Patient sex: M
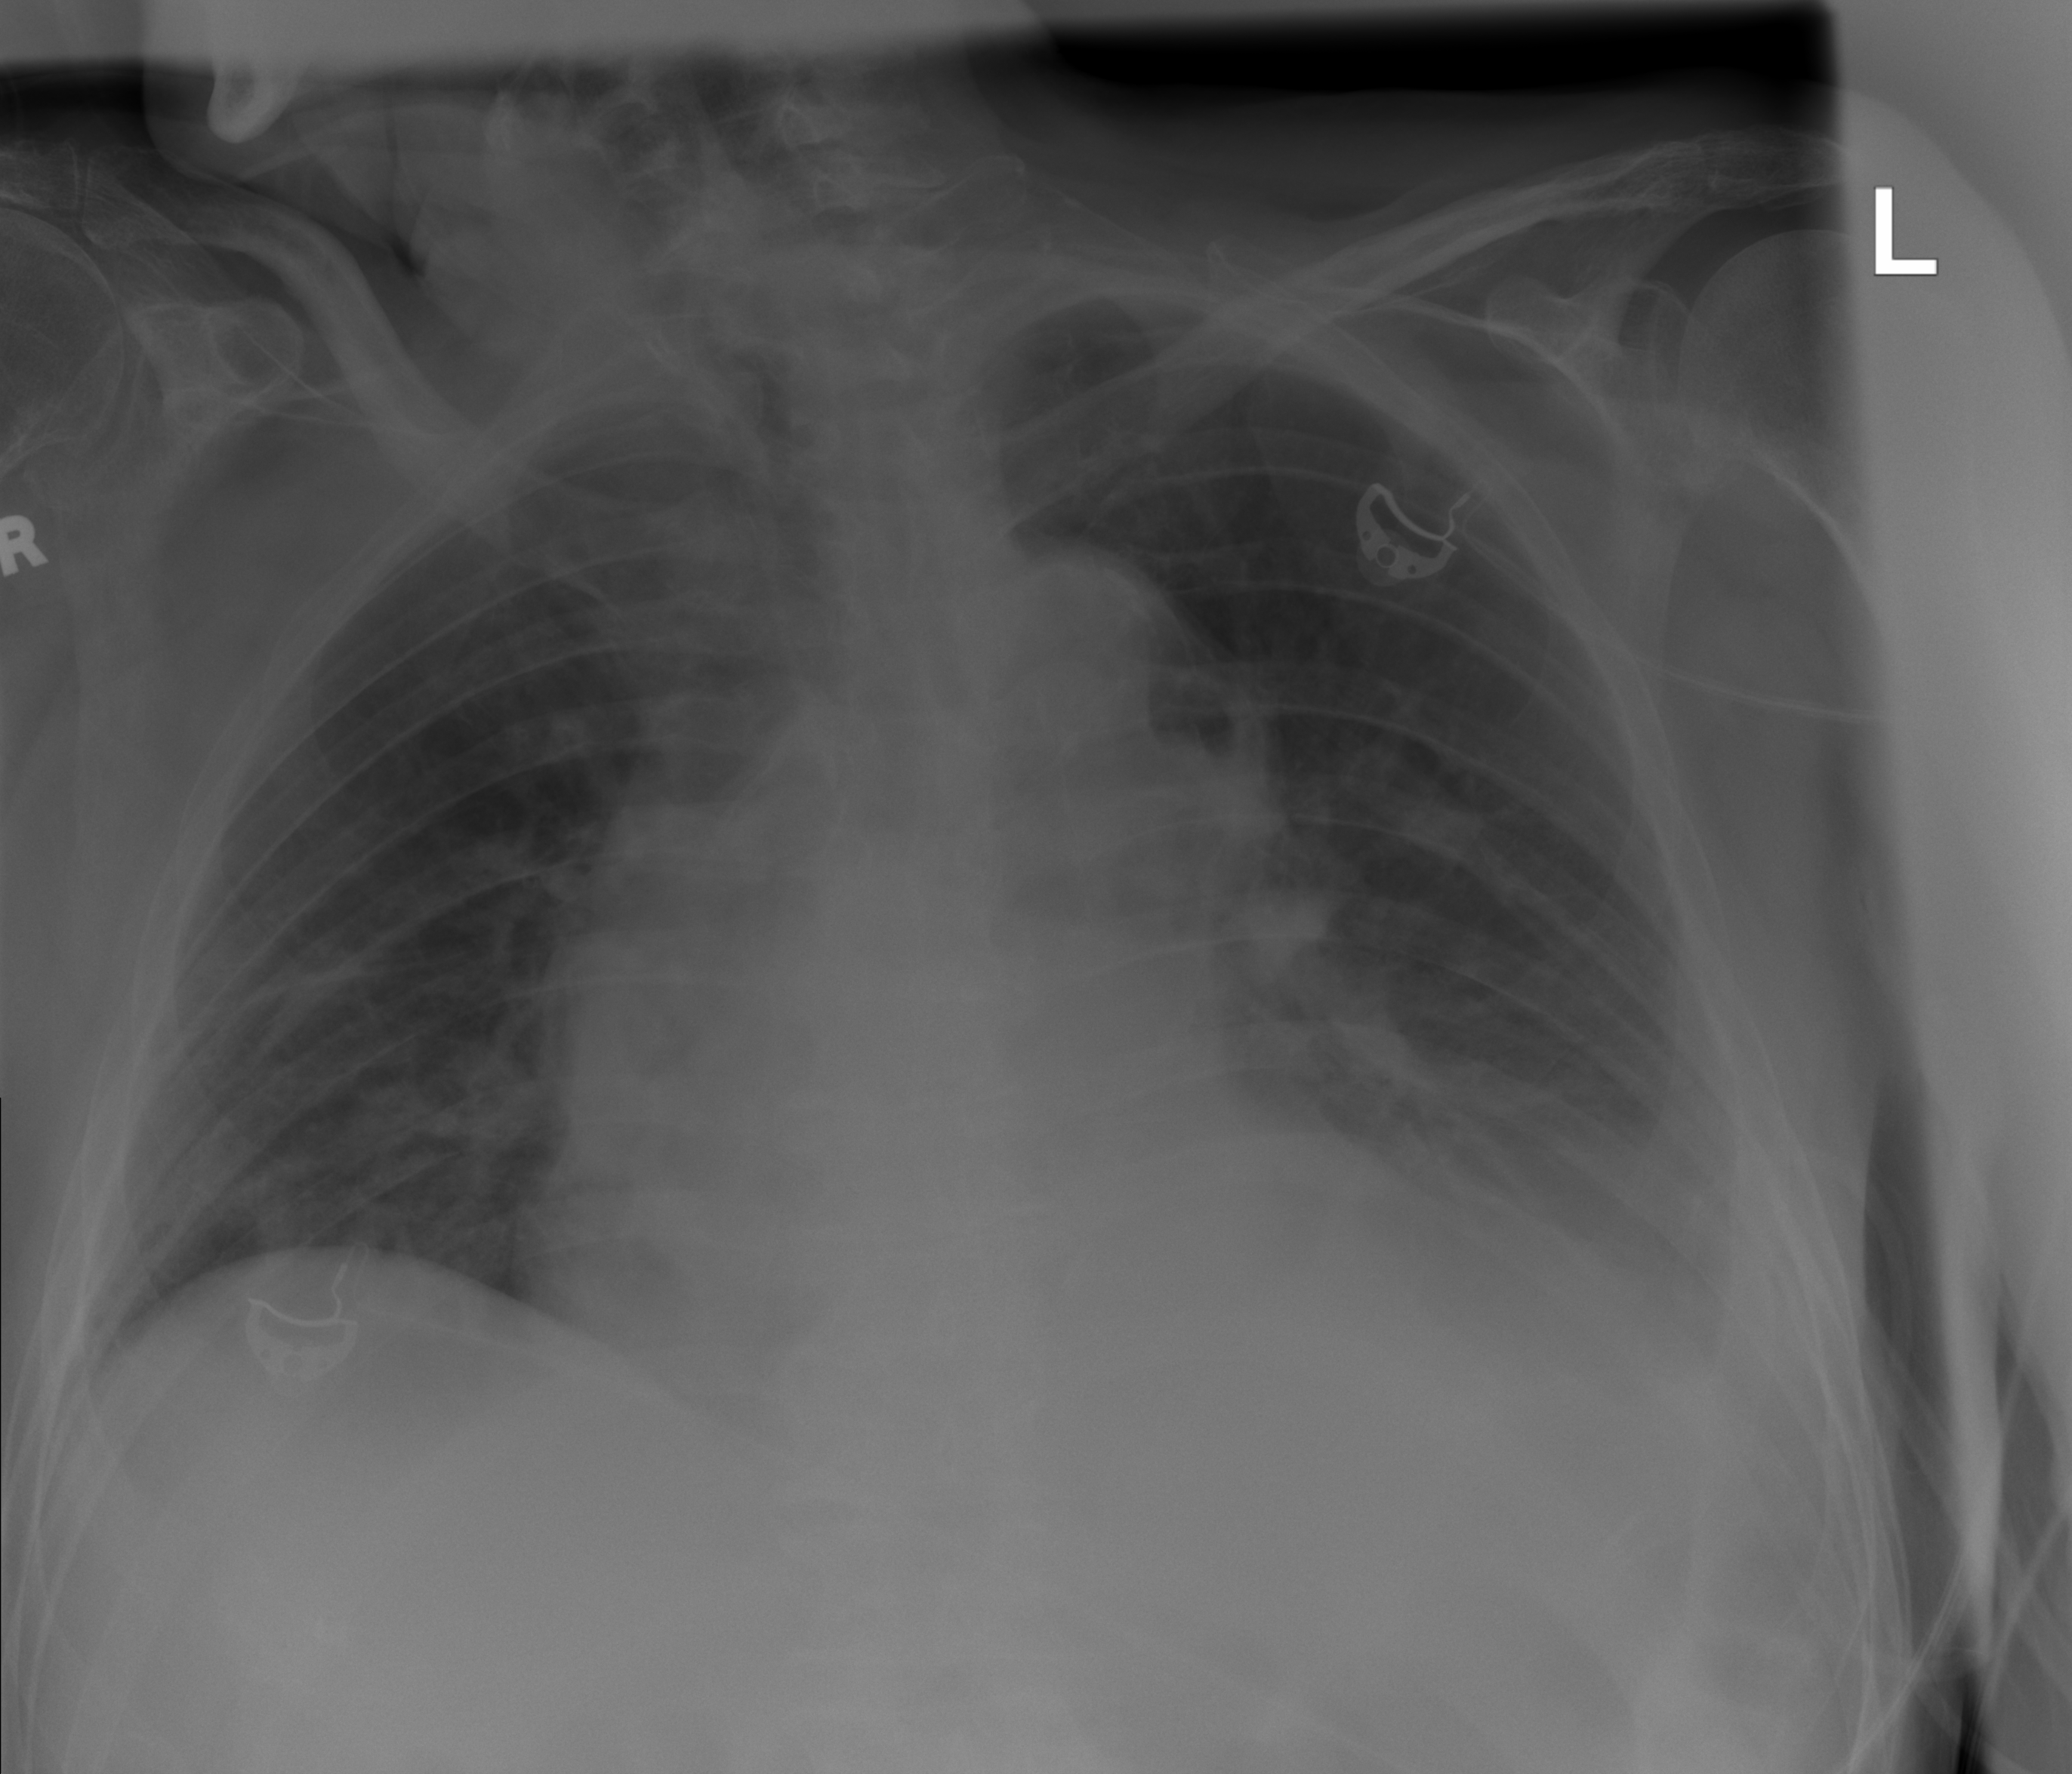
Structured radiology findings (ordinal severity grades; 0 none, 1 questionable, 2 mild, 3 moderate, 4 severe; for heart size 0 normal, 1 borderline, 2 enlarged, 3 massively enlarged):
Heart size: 2
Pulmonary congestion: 1
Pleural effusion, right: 0
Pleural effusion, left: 2
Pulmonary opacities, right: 0
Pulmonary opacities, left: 0
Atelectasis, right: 2
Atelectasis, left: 2